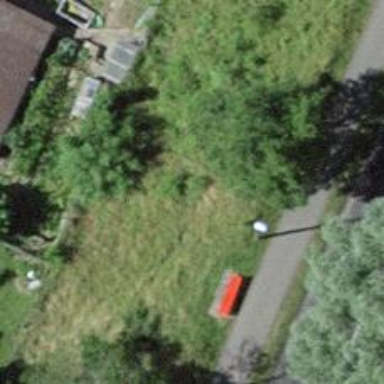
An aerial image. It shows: Red bench.